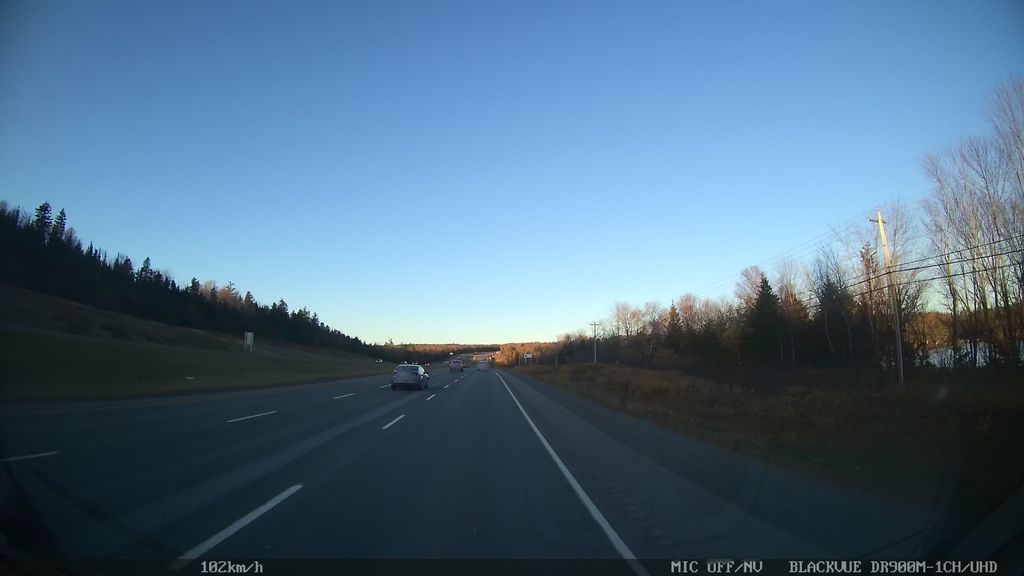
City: halifax